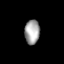
Tissue: lung
Cell type: Epithelial cells
Senescence score: 0.5578
Nuclear area (px): 358
Mean DAPI intensity: 164.397